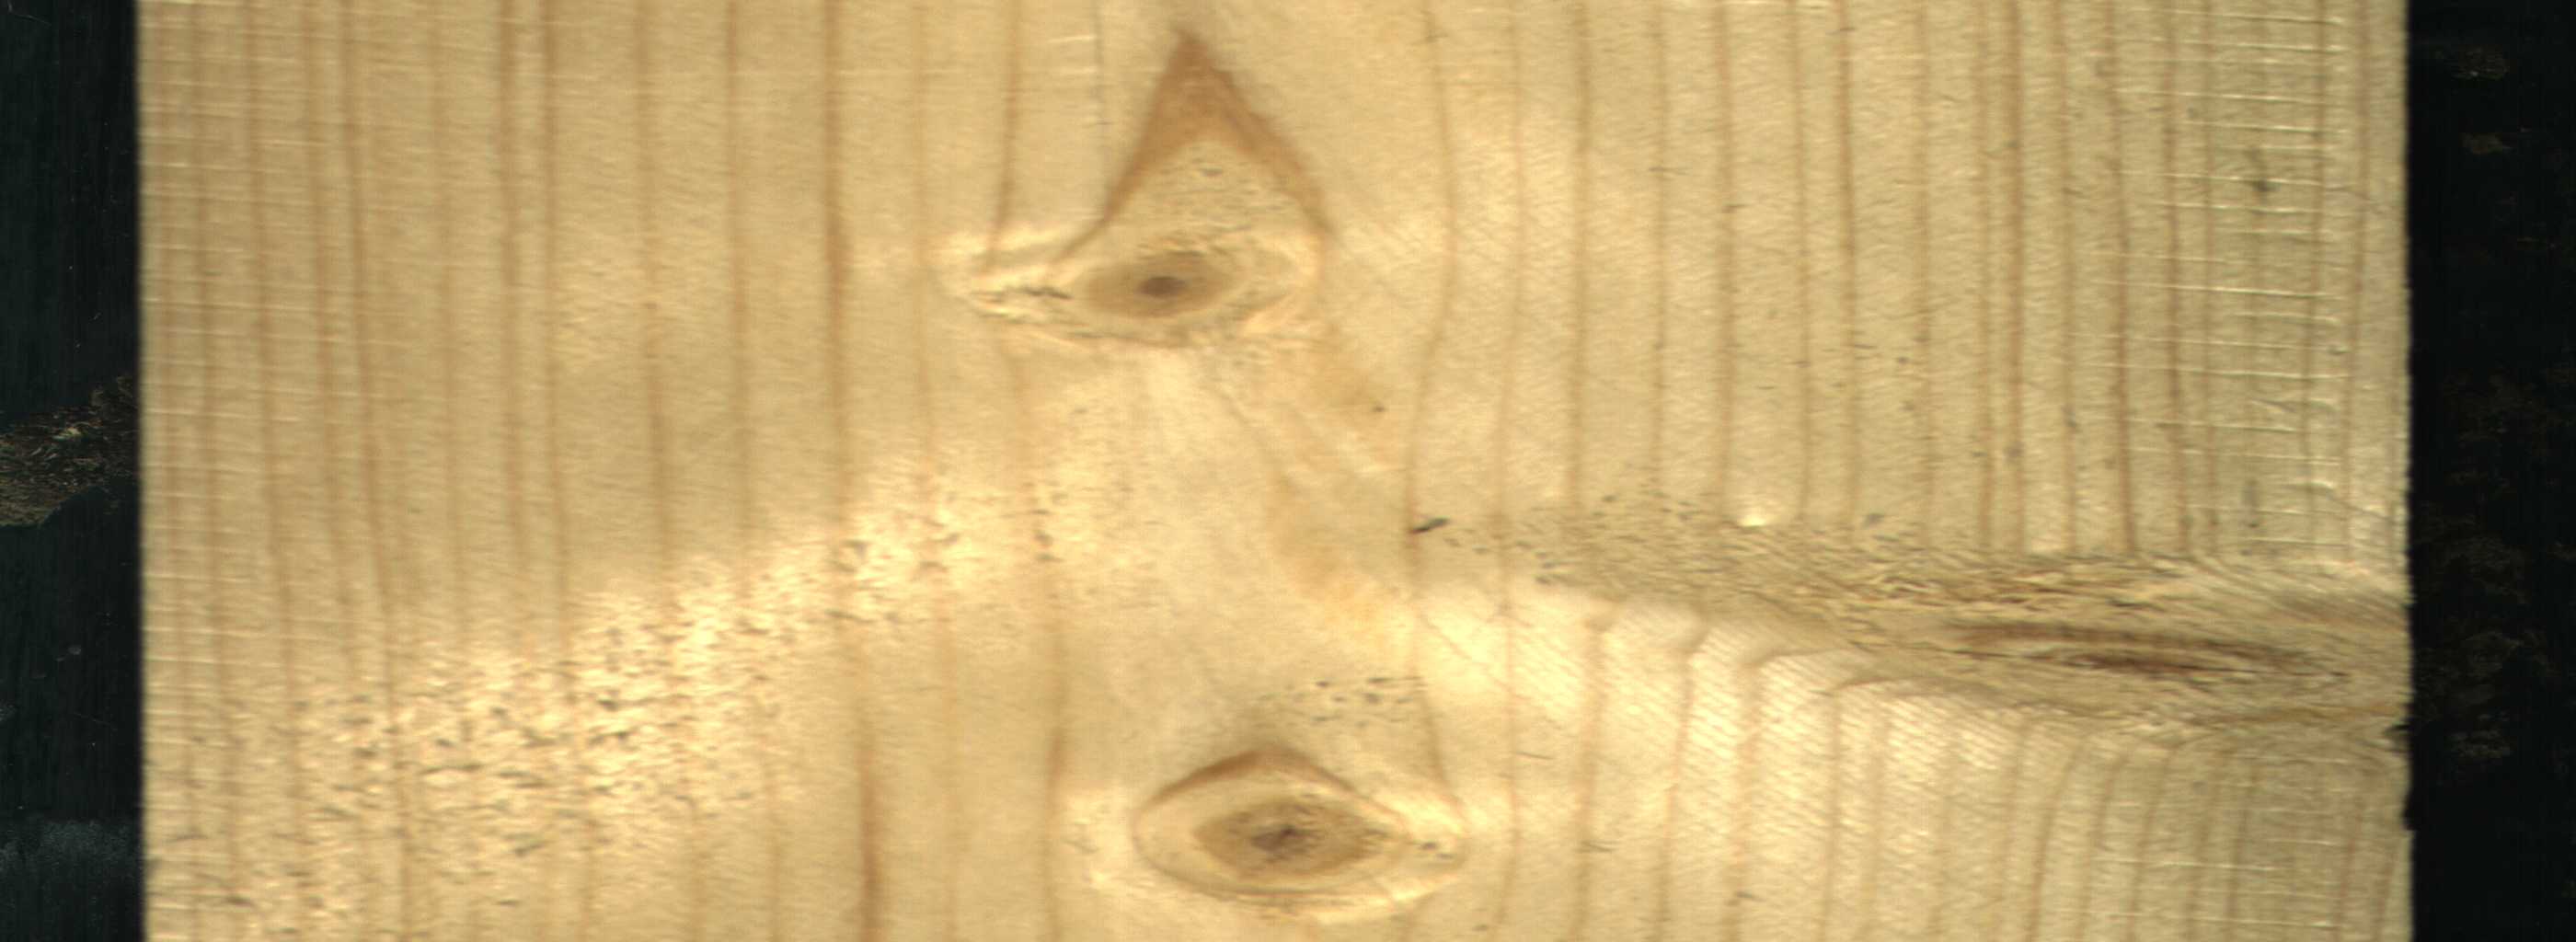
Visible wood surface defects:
knot_with_crack
Live_Knot
Live_Knot